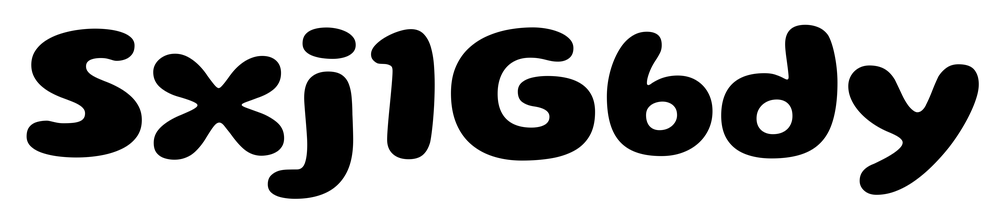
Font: Gluten_Bold